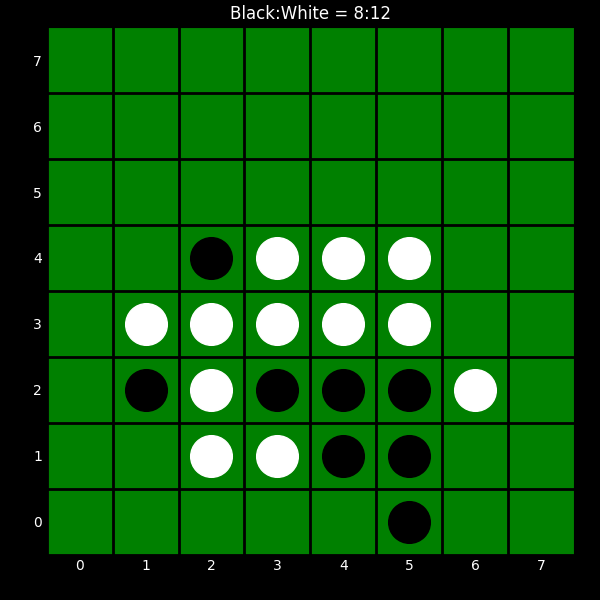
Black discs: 8
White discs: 12